Interaction volume radius: 5 \u00c5
Interaction volume height: 20 \u00c5
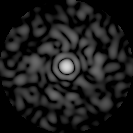
Disorder parameter: 0.8341